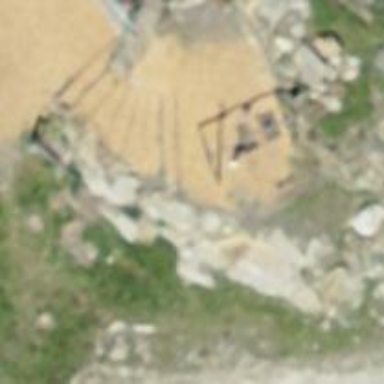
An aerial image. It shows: Playground featuring swings.